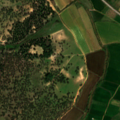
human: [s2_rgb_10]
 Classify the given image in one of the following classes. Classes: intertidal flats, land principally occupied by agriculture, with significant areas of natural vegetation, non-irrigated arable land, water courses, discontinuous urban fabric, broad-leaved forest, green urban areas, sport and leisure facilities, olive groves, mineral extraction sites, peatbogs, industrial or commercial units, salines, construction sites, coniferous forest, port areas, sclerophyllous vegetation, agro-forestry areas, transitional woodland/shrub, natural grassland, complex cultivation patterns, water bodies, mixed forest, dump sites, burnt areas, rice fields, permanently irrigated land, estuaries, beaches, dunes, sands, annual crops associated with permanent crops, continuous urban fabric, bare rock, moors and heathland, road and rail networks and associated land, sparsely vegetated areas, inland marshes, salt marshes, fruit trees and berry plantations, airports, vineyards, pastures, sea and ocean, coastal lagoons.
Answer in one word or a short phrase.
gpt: permanently irrigated land, complex cultivation patterns, agro-forestry areas, mixed forest